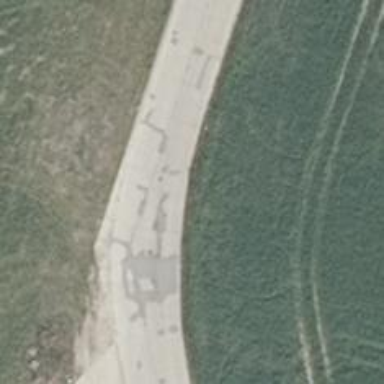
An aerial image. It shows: Concrete service road.